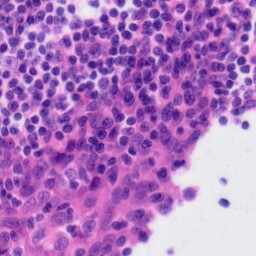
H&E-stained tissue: Tonsil